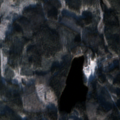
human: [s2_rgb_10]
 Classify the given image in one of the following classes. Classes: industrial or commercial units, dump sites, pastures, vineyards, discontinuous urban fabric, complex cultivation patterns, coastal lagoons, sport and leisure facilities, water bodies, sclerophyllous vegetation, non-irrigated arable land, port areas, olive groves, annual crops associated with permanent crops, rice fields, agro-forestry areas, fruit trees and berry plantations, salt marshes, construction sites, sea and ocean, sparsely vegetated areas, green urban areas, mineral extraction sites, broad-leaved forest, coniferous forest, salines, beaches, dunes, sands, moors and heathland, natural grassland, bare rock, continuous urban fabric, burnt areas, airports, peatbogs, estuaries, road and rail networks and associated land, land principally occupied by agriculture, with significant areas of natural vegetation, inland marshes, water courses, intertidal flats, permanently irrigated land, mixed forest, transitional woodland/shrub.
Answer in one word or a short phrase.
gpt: coniferous forest, mixed forest, transitional woodland/shrub